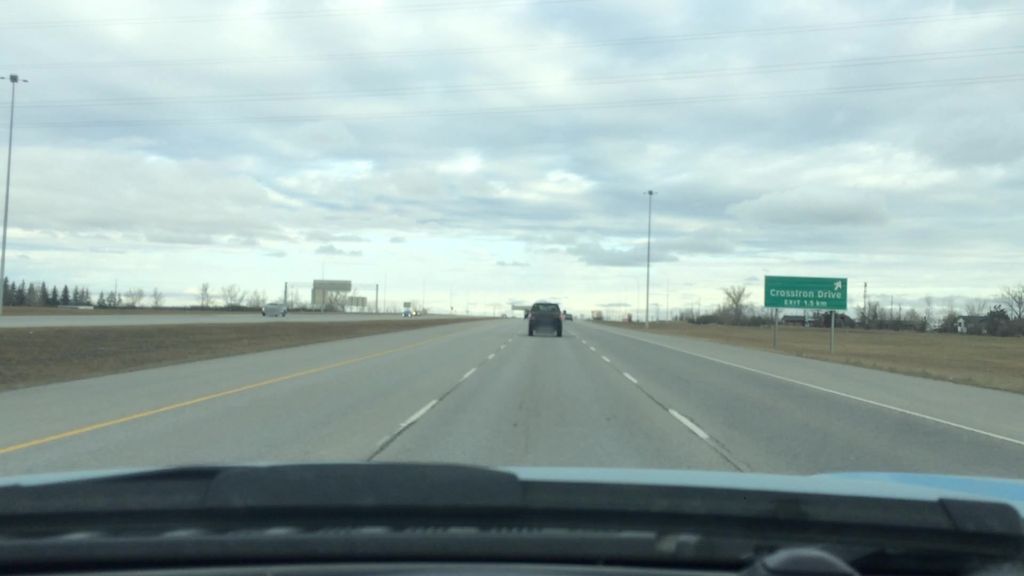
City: calgary